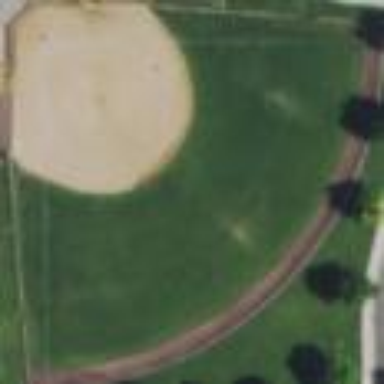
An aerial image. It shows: Softball pitch for leisure and sport activities.